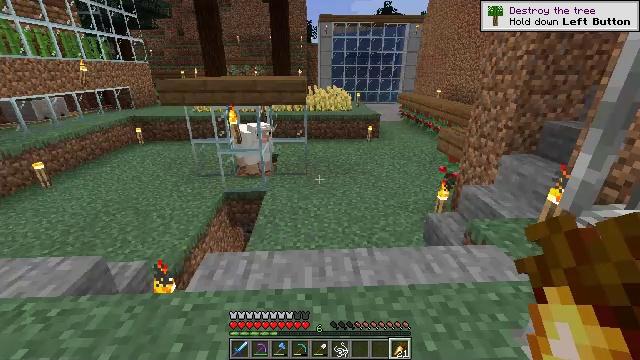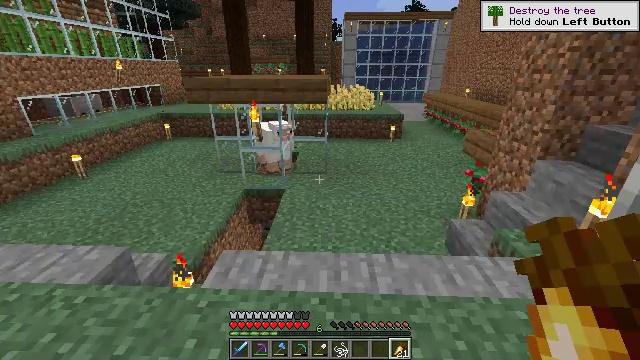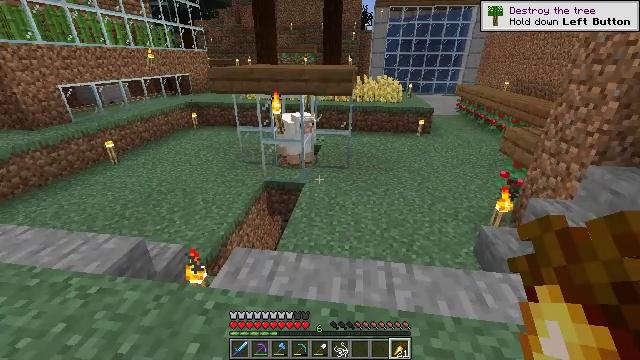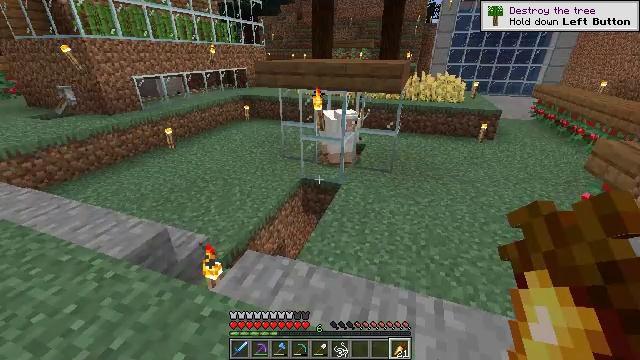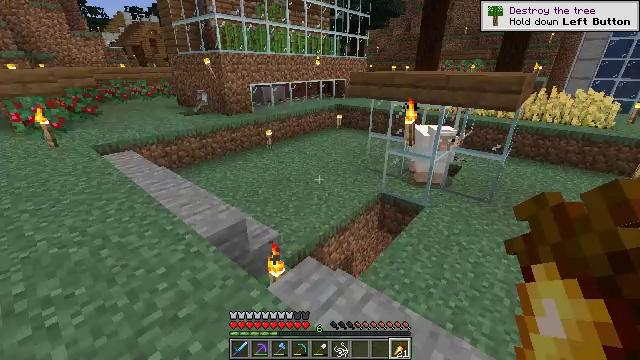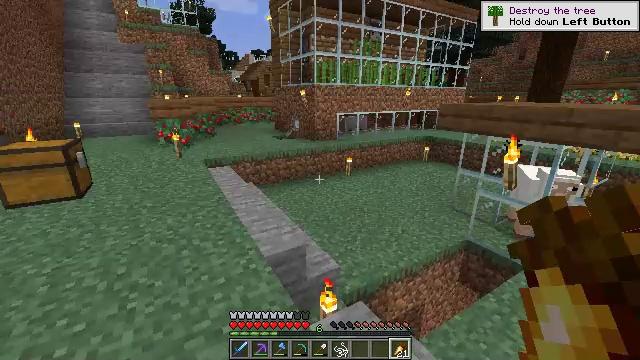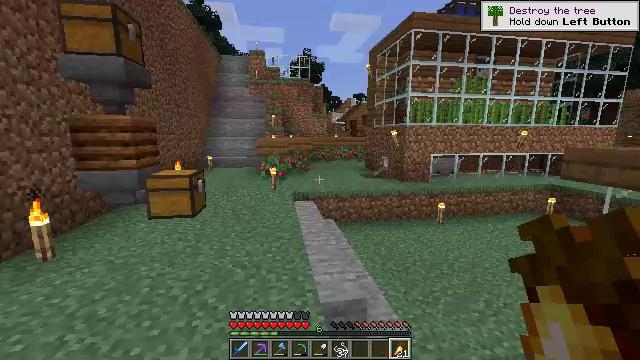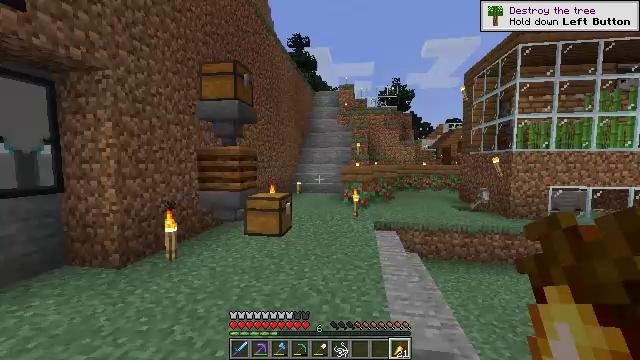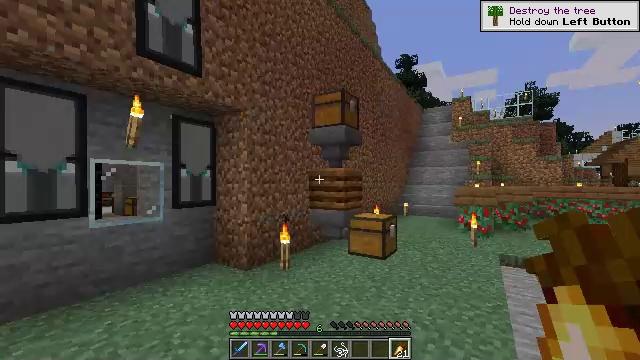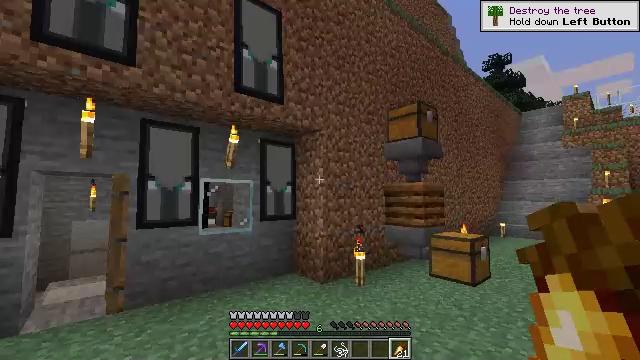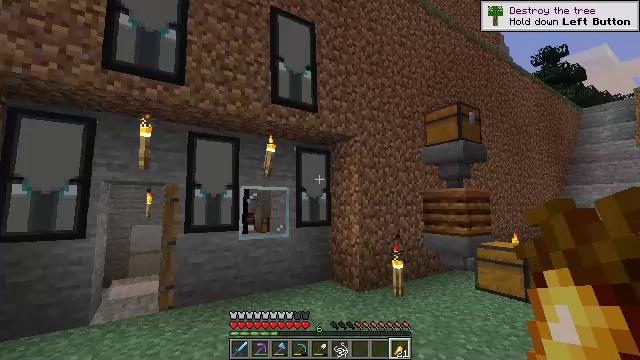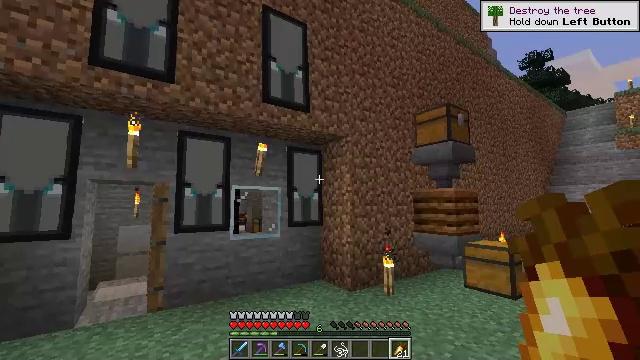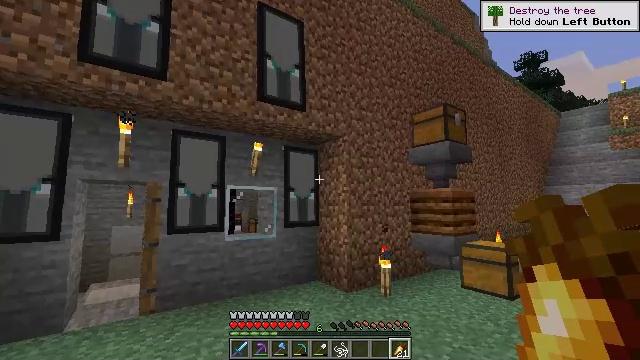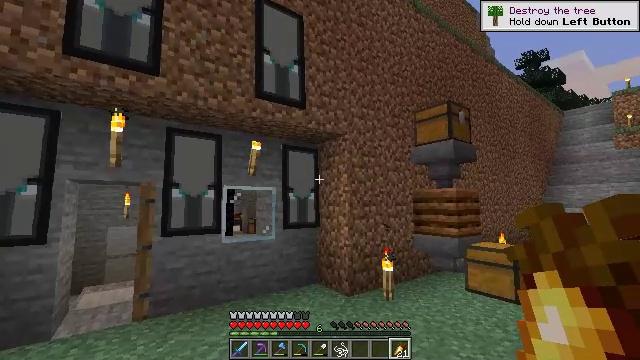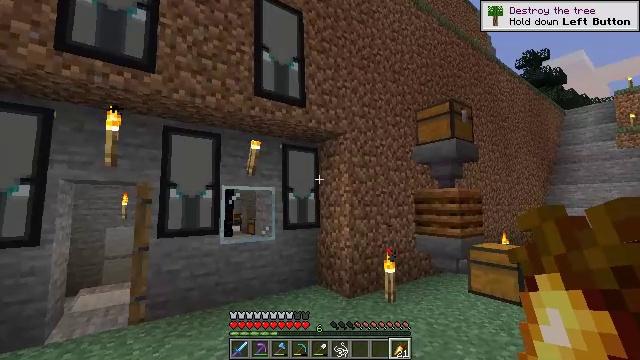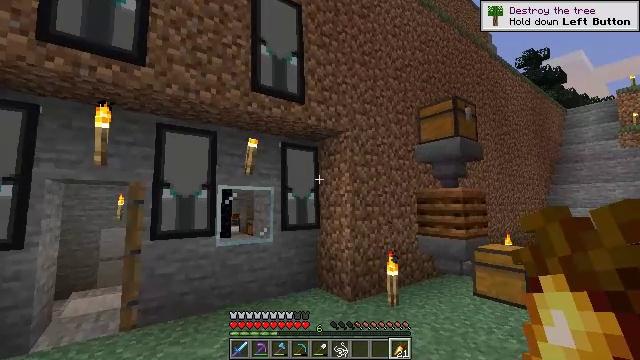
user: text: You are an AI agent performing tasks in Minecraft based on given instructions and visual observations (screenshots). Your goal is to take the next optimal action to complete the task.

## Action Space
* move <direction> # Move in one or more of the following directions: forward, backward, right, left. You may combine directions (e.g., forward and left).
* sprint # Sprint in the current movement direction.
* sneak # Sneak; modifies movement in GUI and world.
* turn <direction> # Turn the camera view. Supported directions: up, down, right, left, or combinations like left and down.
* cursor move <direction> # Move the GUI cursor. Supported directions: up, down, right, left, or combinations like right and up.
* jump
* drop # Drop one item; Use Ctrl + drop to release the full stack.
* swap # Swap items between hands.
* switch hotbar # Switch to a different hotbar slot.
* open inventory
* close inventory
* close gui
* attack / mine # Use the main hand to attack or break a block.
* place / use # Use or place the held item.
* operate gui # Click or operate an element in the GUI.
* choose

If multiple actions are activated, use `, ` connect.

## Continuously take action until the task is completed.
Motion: motion action
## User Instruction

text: Craft smooth stone in the furnace.
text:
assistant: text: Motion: move forward, turn left
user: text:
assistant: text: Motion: move forward and move right, turn left and down
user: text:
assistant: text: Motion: move forward and move right, turn left and down
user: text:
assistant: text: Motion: move forward and move right, turn left and up
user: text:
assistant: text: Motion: move forward and move right, turn left and up
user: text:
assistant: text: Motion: move right, turn left and up
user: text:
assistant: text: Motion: turn left and up
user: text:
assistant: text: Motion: turn left and up
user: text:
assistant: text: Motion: turn left and up
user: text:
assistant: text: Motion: turn left and up
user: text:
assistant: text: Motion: turn right
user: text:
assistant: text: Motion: move forward
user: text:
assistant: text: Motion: move forward
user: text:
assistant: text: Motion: move forward
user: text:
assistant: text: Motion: move forward
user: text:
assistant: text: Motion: move forward
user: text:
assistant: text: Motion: move forward, turn right and down
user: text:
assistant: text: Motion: move forward, turn right and down
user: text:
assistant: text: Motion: move forward, turn right and down
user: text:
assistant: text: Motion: move forward, turn right
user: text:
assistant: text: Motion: move forward
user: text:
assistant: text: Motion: move forward and move right
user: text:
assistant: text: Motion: move forward and move right, turn left
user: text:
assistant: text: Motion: move forward and move right, turn left
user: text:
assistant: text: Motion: move forward and move right, turn left
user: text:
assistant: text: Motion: move forward, sprint
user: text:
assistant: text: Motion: move forward, sprint
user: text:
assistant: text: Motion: move forward, sprint
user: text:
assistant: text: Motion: move forward, sprint, turn up
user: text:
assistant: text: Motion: move forward, sprint